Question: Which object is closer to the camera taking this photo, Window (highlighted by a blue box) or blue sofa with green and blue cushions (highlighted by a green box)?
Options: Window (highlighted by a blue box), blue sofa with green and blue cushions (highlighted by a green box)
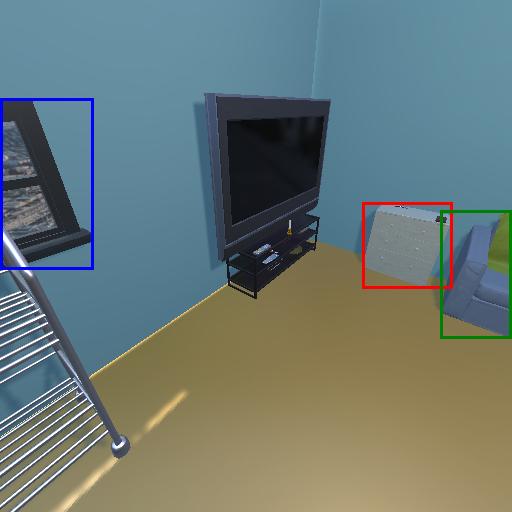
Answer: Window (highlighted by a blue box)